Field crop: maize
Growth stage: 2
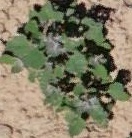
Species: chenopodium